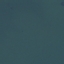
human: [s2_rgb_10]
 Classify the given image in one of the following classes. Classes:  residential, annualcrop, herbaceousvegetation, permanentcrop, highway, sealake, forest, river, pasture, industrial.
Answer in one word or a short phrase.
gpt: SeaLake